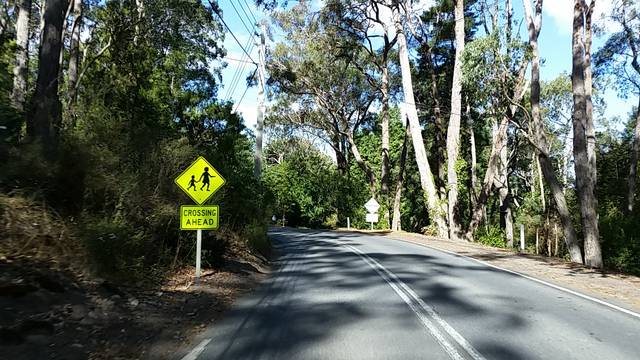
Region: Australia
Coordinates: -34.995, 138.71